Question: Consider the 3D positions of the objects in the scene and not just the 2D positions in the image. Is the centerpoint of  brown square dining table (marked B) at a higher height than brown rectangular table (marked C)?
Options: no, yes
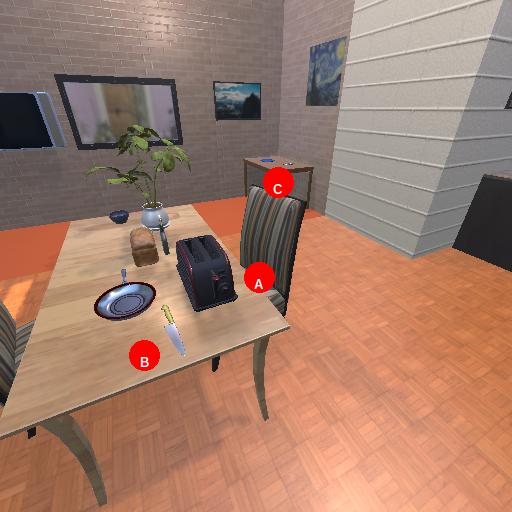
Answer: no